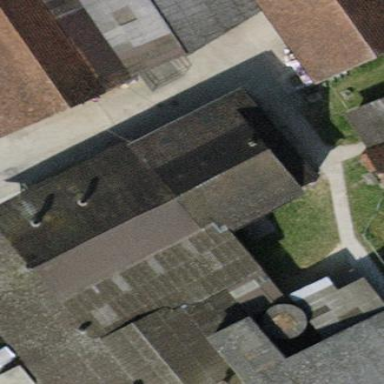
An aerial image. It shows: Building located within horse riding leisure land.